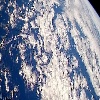
Label: cloud